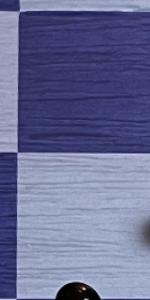
Label: Empty